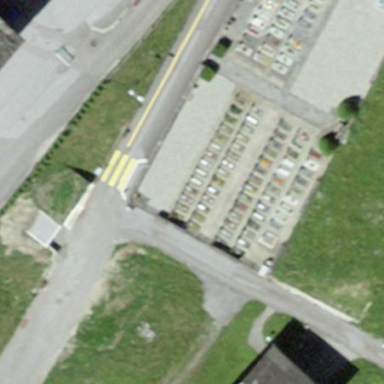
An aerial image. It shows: Cemetery.